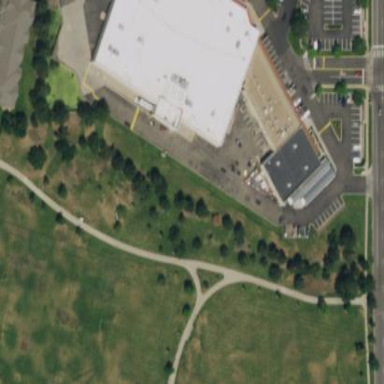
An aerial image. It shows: Fitness center building.